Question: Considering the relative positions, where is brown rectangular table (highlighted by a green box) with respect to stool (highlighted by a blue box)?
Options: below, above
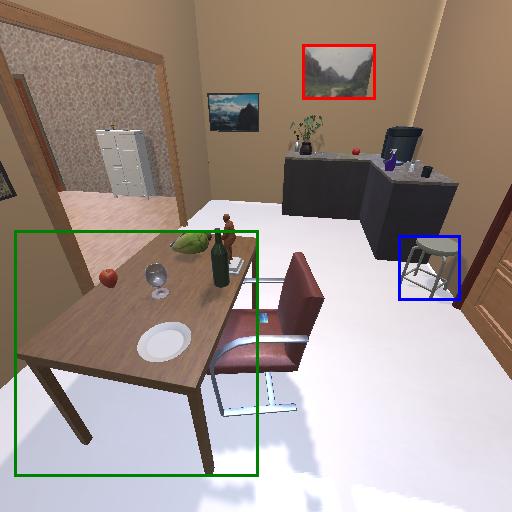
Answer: below